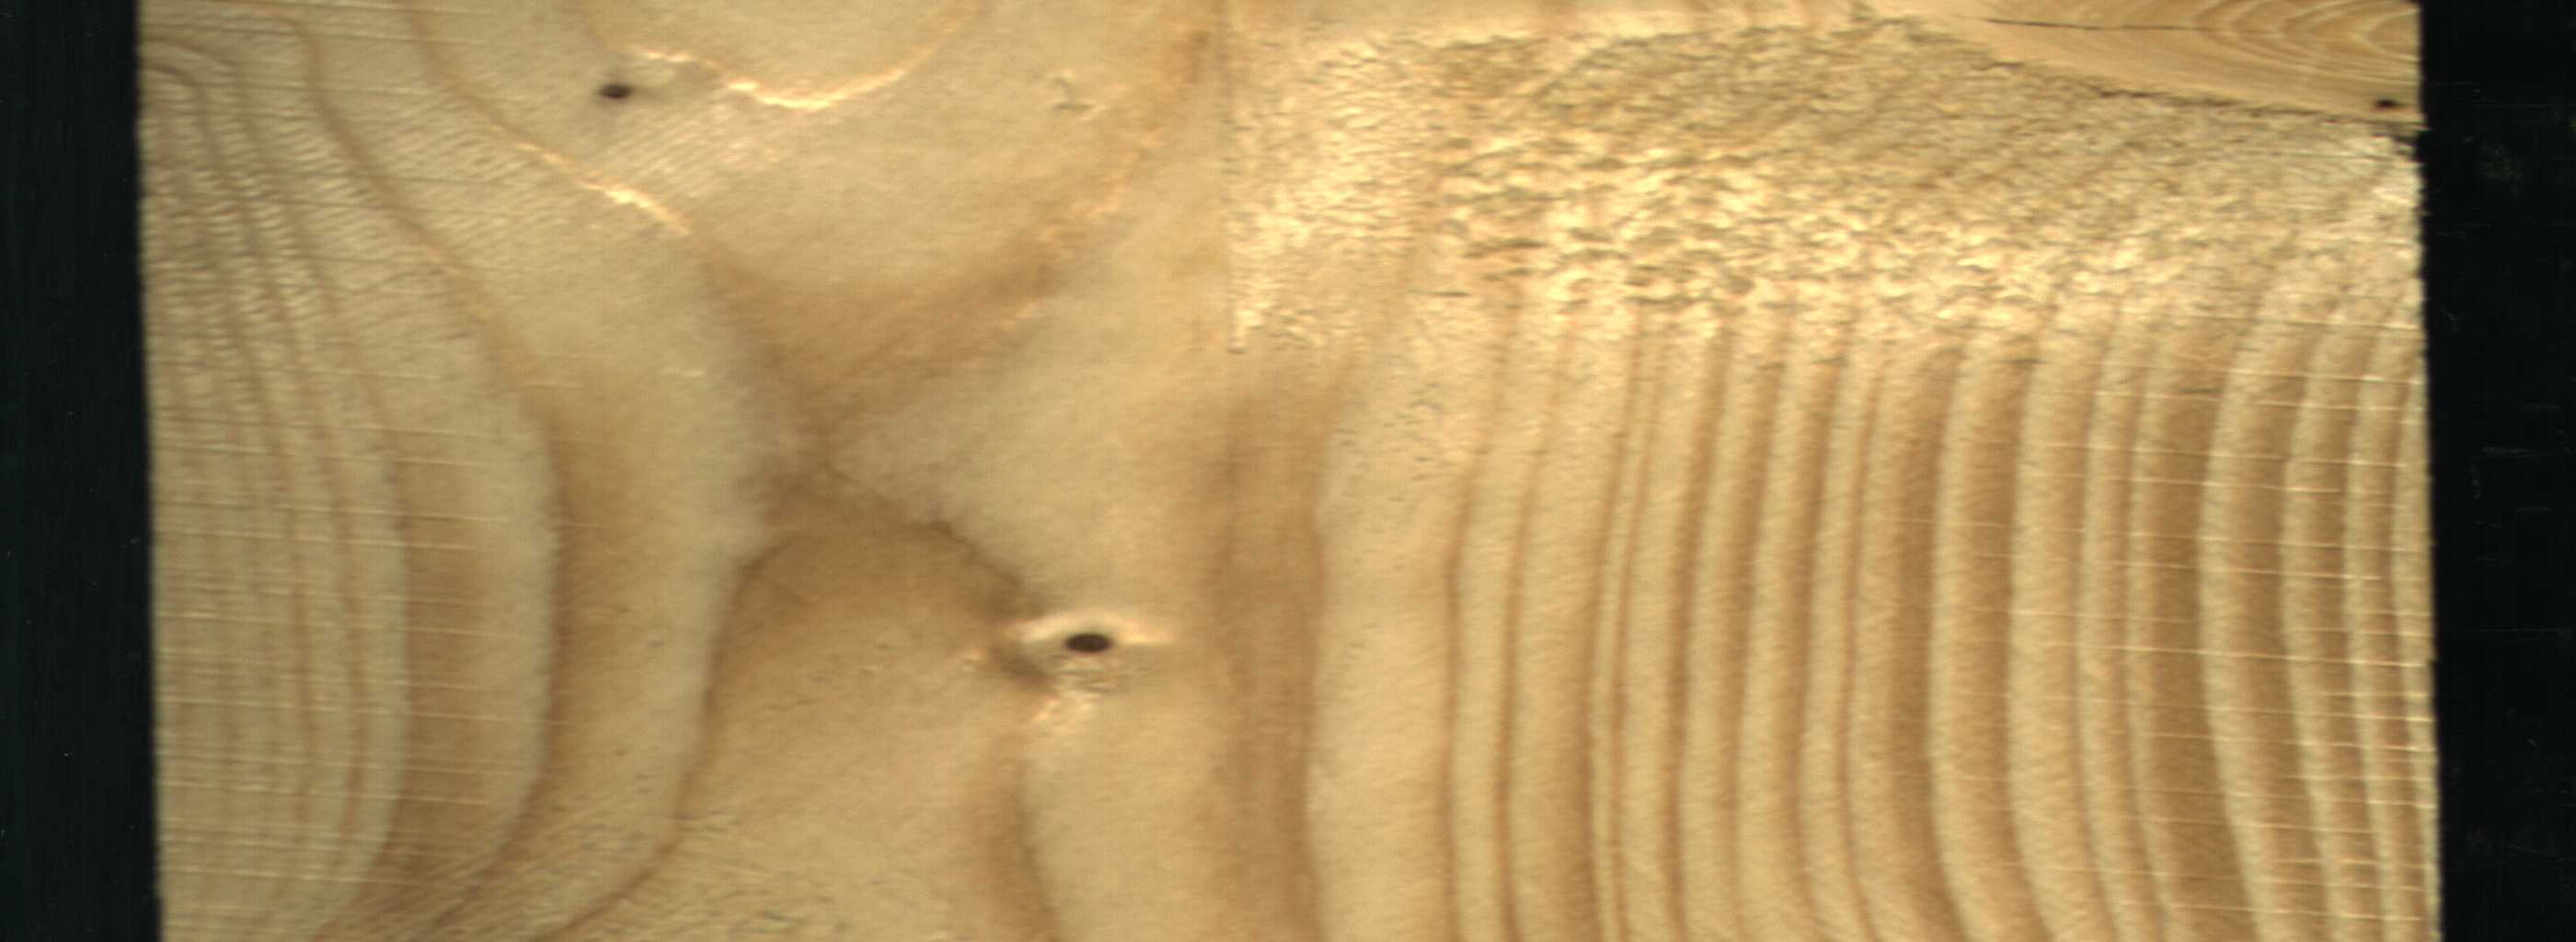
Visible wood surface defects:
knot_with_crack
Dead_Knot
Live_Knot